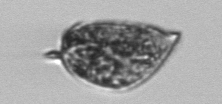
Label: Prorocentrum_micans